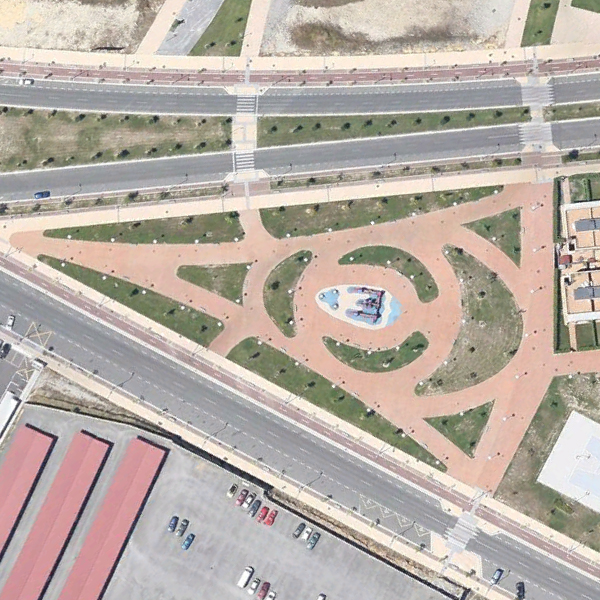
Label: Square